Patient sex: M
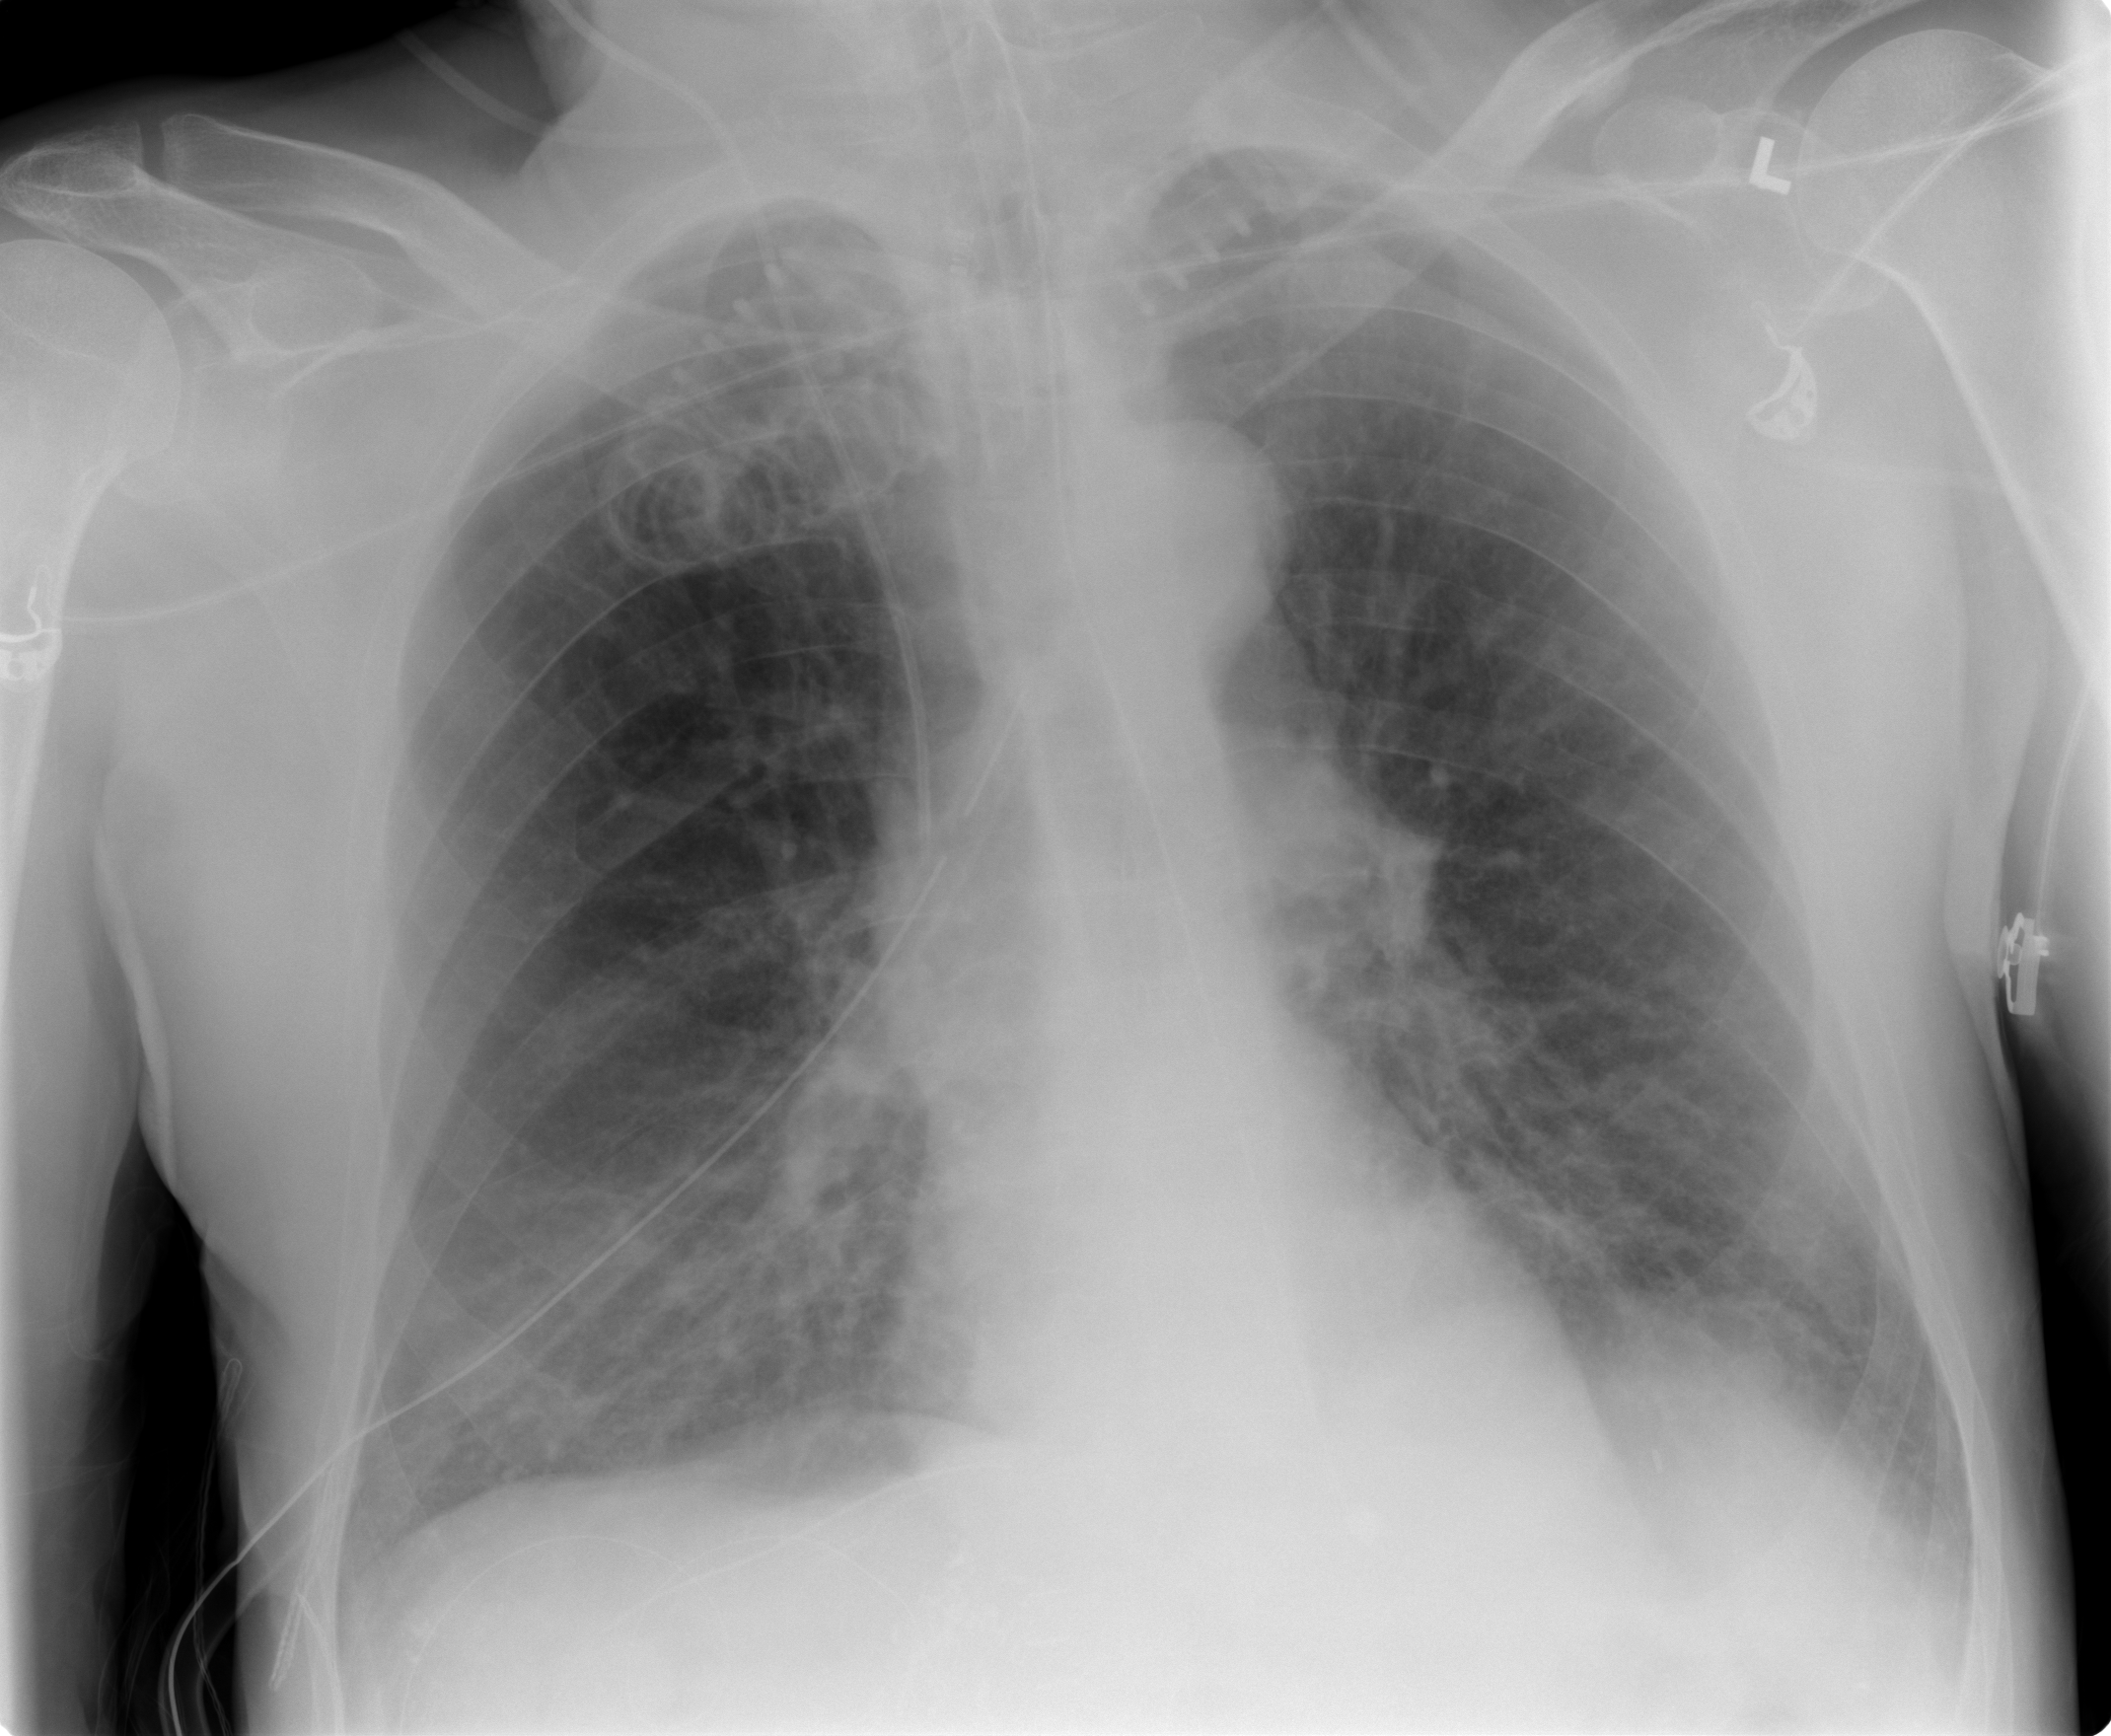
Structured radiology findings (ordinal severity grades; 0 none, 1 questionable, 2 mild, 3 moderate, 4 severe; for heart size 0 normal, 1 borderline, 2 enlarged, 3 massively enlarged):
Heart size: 0
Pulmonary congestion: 0
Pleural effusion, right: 2
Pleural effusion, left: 2
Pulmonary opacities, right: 1
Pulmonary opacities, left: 0
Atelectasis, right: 0
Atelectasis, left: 0